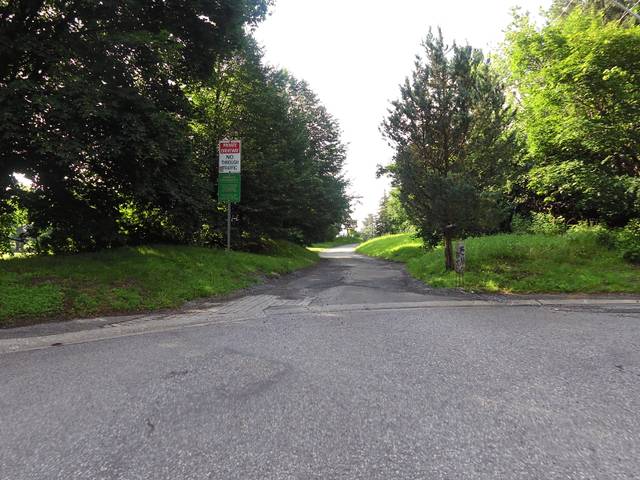
Region: Canada
Coordinates: 45.341, -75.688